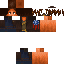
A male skeleton skin with dark skin, wearing brown long hair dressed in a blue armor chest and brown pants, featuring a closed mouth.